Aerial crown-view tile of a tropical tree (Barro Colorado Island, Panama), acquired 20250616:
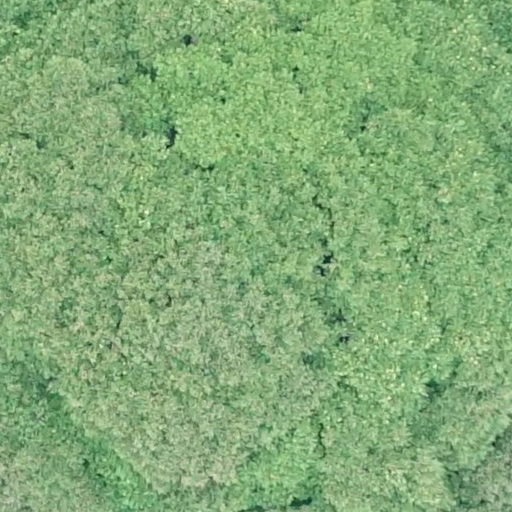
Species: Dipteryx oleifera
GBIF accepted scientific name: Dipteryx oleifera
Crown area: 721.808 m²